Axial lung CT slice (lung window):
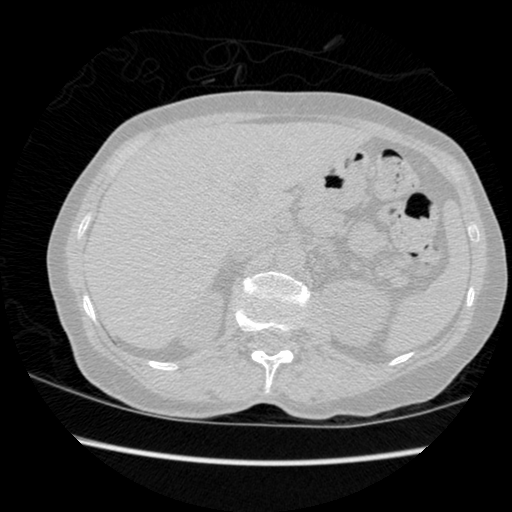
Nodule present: no